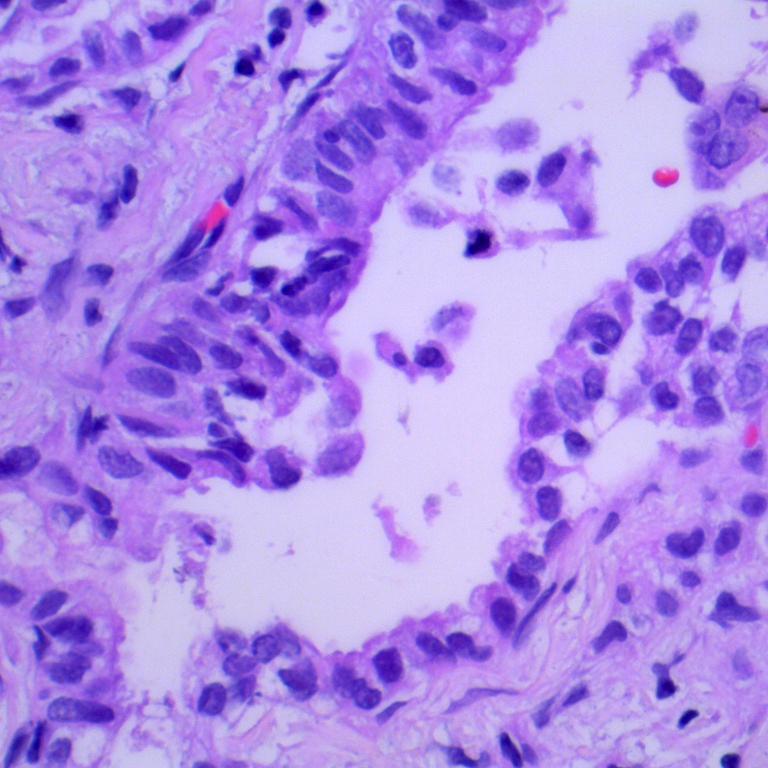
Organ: lung
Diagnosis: adenocarcinomas